Question: I have a database with several data in it, but they are unique of course. These data are inside each table, , , , depending on its class.
I then use 'json_encode' to merge these data into 1 single array. Inside , the data are in proper place. However, and are messy. The data inside these tables are being duplicated. This is how it looks,

Here's the code:
'''
<?PHP
include '../initialization.php';
$mysqli = @mysqli_connect($host, $username, $password, $db);
$query = 'SELECT t.*, c.*, d.*, s.* '.
'FROM telco t '.
'INNER JOIN telcoCall c ON t.telcoId = c.telcoId '.
'INNER JOIN telcoData d ON t.telcoId = d.telcoId '.
'INNER JOIN telcoSMS s ON t.telcoId = s.telcoId '.
'ORDER BY t.telcoName, c.callName, d.dataName, s.smsName';
//setup array to hold information
$telcos = array();
//setup holders for the different types so that we can filter out the data
$telcoId = 0;
$callId = 0;
$dataId = 0;
$smsId = 0;
//setup to hold our current index
$telcoIndex = -1;
$callIndex = -1;
$dataIndex = -1;
$smsIndex = -1;
if ($result = mysqli_query($mysqli, $query)) {
//go through the rows
while($row = mysqli_fetch_assoc($result)) {
if($telcoId != $row['telcoId']) {
$telcoIndex++;
$callIndex = -1;
$dataIndex = -1;
$smsIndex = -1;
$telcoId = $row['telcoId'];
//add the console
$telcos[$telcoIndex]['Telco'] = $row['telcoName'];
//setup the information array
$telcos[$telcoIndex]['Call Promo'] = array();
$telcos[$telcoIndex]['Data Promo'] = array();
$telcos[$telcoIndex]['SMS Promo'] = array();
}
if($callId != $row['callId']) {
$callIndex++;
$callId = $row['callId'];
//add the model to the console
$telcos[$telcoIndex]['Call Promo'][$callIndex]['Call Name'] = $row['callName'];
//setup the title array
$telcos[$telcoIndex]['Call Promo'][$callIndex]['Call'] = array();
//add the game to the current console and model
$telcos[$telcoIndex]['Call Promo'][$callIndex]['Call'][] = array(
'Keyword' => $row['callKeyword'],
'Description' => $row['callDescription'],
'Number' => $row['callNumber'],
'Validity' => $row['callValidity'],
'Price' => $row['callPrice']
);
}
if($dataId != $row['dataId']) {
$dataIndex++;
$dataId = $row['dataId'];
//add the model to the console
$telcos[$telcoIndex]['Data Promo'][$dataIndex]['Data Name'] = $row['dataName'];
//setup the title array
$telcos[$telcoIndex]['Data Promo'][$dataIndex]['Data'] = array();
//add the game to the current console and model
$telcos[$telcoIndex]['Data Promo'][$dataIndex]['Data'][] = array(
'Keyword' => $row['dataKeyword'],
'Description' => $row['dataDescription'],
'Number' => $row['dataNumber'],
'Validity' => $row['dataValidity'],
'Volume' => $row['dataVolume'],
'Price' => $row['dataPrice']
);
}
if($smsId != $row['smsId']) {
$smsIndex++;
$smsId = $row['smsId'];
//add the model to the console
$telcos[$telcoIndex]['SMS Promo'][$smsIndex]['SMS Name'] = $row['smsName'];
//setup the title array
$telcos[$telcoIndex]['SMS Promo'][$smsIndex]['SMS'] = array();
//add the game to the current console and model
$telcos[$telcoIndex]['SMS Promo'][$smsIndex]['SMS'][] = array(
'Keyword' => $row['smsKeyword'],
'Description' => $row['smsDescription'],
'Number' => $row['smsNumber'],
'Validity' => $row['smsValidity'],
'Price' => $row['smsPrice']
);
}
}
mysqli_free_result($result);
}
echo json_encode($telcos);
mysqli_close($mysqli);
?>
'''
I really don't know why this is happening.
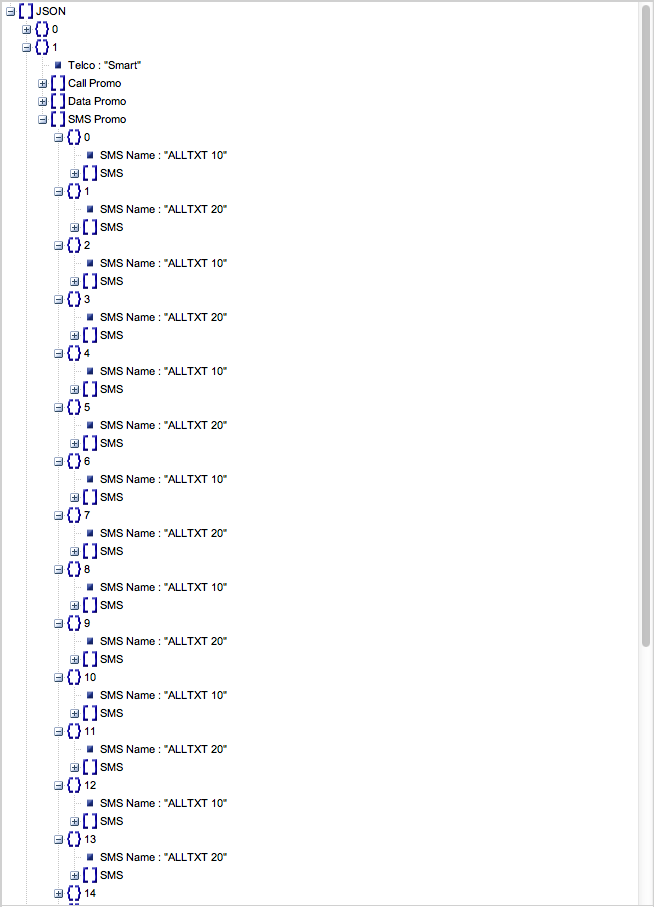
Answer: It looks telcoId is primary unique in telco table, but can be multiple in other tables (which makes sense), unfortunately if you try to join single (1) to multiple1 (2) to multiple2 (2) to multiple3 (3), it'd create 1 * 2 * 2 * 3 = 12 rows, which explains the messy multiple2 and multiple3.
So instead of doing that single DB call, you'll be looking at less efficiency by running separate queries, getting the telco info first, then making individual DB calls for each telco on telcoCall, telcoData, telcoSMS.
Or if you just want the speed and don't care about clean code, you can just use what you have right now, but stack up the if conditions:
EDIT 1: Edited to fix logic flaw, for some reason Gaussian elimination comes to mind
'''
// Stacking order determined by your SQL ORDER BY: t.telcoName, c.callName, d.dataName, s.smsName
if($telcoId == $row['telcoId']) continue;
//telco stuff...
if($callId == $row['callId']) continue;
//call stuff...
if($dataId == $row['dataId']) continue;
//data stuff...
if($smsId == $row['smsId']) continue;
//sms stuff...
'''
EDIT 2: Another slower way that requires less brainwork
'''
if($telcoId != $row['telcoId']) {
//telco stuff...
callArrayTemp = array();
dataArrayTemp = array();
smsArrayTemp = array();
}
if(!in_array($row['callId'], callArrayTemp[])) {
callArrayTemp[] = $row['callId'];
//call stuff...
}
if(!in_array($row['dataId'], dataArrayTemp[])) {
dataArrayTemp[] = $row['dataId'];
//data stuff...
}
if(!in_array($row['smsId'], smsArrayTemp[])) {
smsArrayTemp[] = $row['smsId'];
//sms stuff...
}
'''